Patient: sex F, age 62
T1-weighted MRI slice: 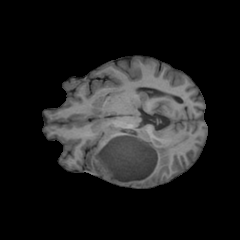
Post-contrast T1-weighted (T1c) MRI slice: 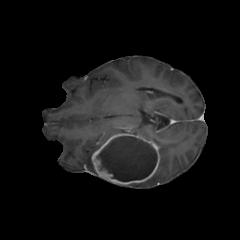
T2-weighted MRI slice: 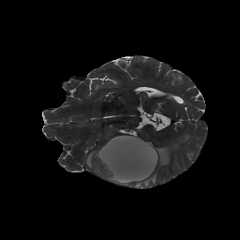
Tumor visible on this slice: yes
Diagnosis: Glioblastoma, IDH-wildtype
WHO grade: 4